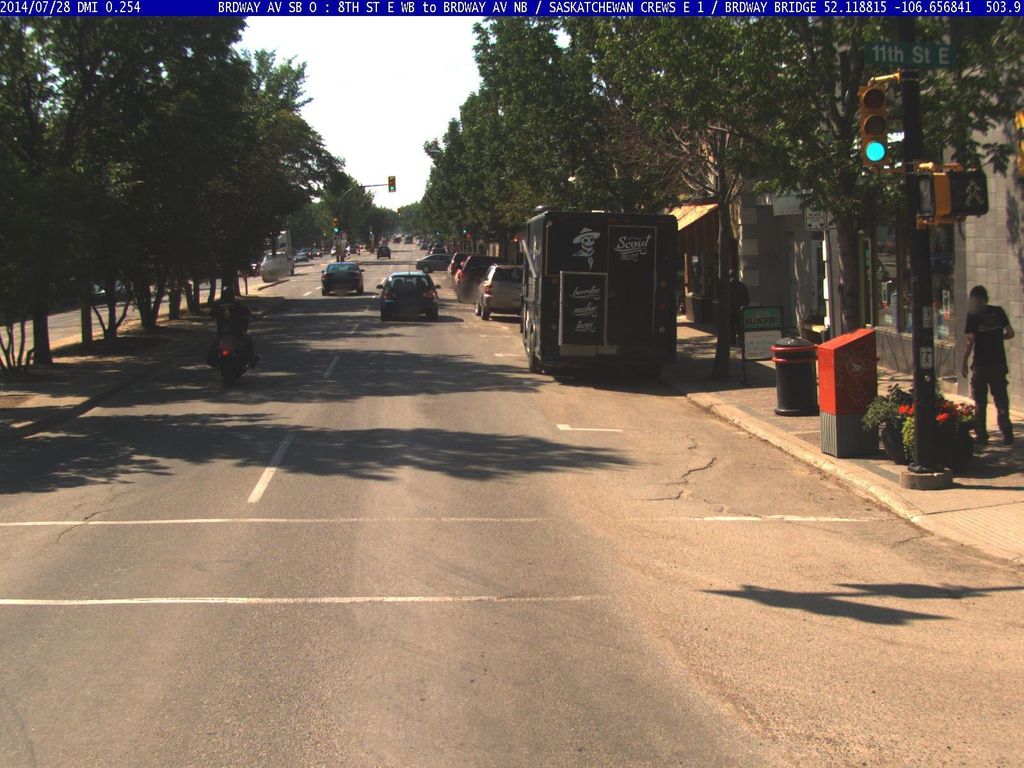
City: saskatoon